Question: I have an 8x8 square board on which there can be any combination of SQUARE tiles of different colors. These square tiles can be of different sizes, we can have squares of side ranging from 1 to 8, 8 being the max value due to the size of the board.
I need to find an algorithm that allows me to replace square areas of the same color with a square tile as big as the area itself.
See the examples below:

In these examples, we are changing the color of the tile marked with 'x' to yellow in order to obtain a bigger square yellow area. I am looking for an algorithm that will replace the big yellow square area with a corresponding tile of the same size as the area itself (step C). Perhaps the algorithm could start checking for neighboring tiles starting from the tile that we change the color of (the one marked with 'x').
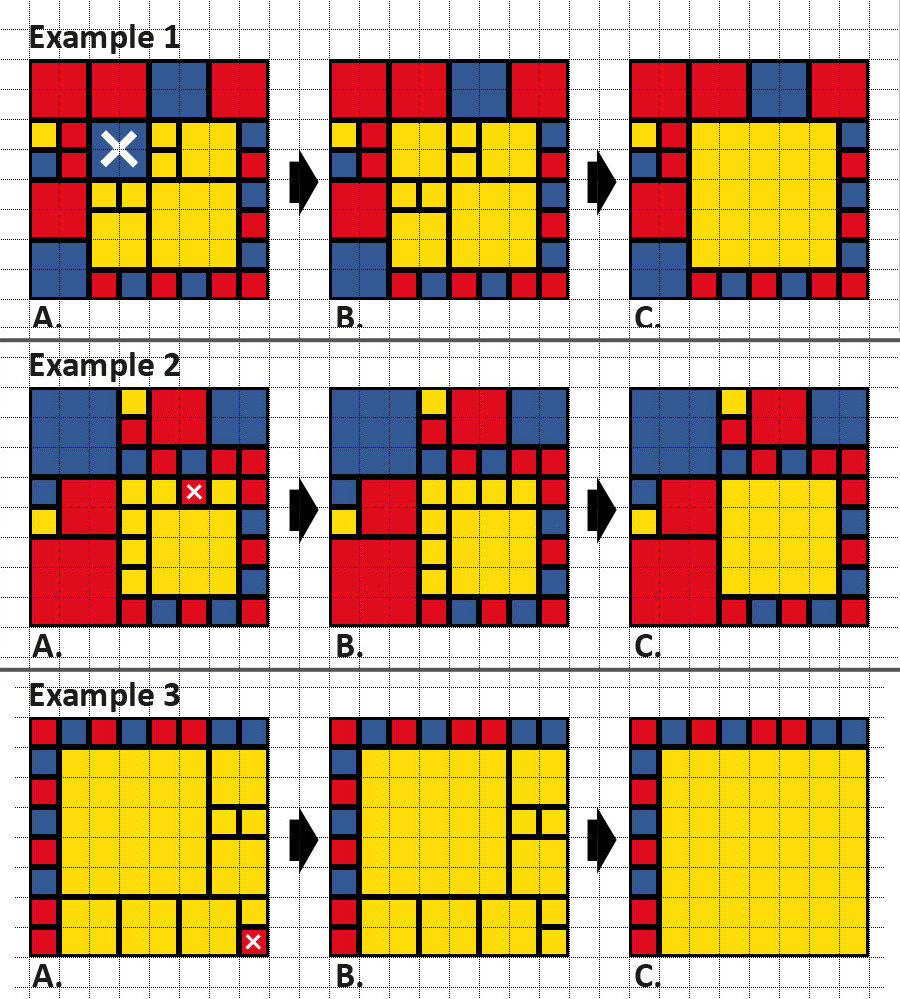
Answer: With such a small board, perhaps we can use brute force. Iterate over the possible squares in descending order of size like so.
'''
for (int width = 8; width > 0; width--) {
for (int x0 = 0; x0 <= 8 - width; x0++) {
for (int y0 = 0; y0 <= 8 - width; y0++) {
int x1 = x0 + width;
int y1 = y0 + width;
...
}
}
}
'''
For each existing square S, test whether the candidate square '[x0, x1] * [y0, y1]' intersects S, and if so, whether it contains S. If S intersects but is not contained, then '[x0, x1] * [y0, y1]' is not a possible replacement. If S is contained but has the wrong color, ditto.
If candidate survives these tests (and contains the changed square, in case the original board has more tiles than it should), then it is placed, and the squares it contains are deleted.